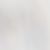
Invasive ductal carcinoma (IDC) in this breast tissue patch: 0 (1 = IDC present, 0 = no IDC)